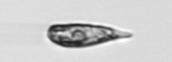
Label: Euglena